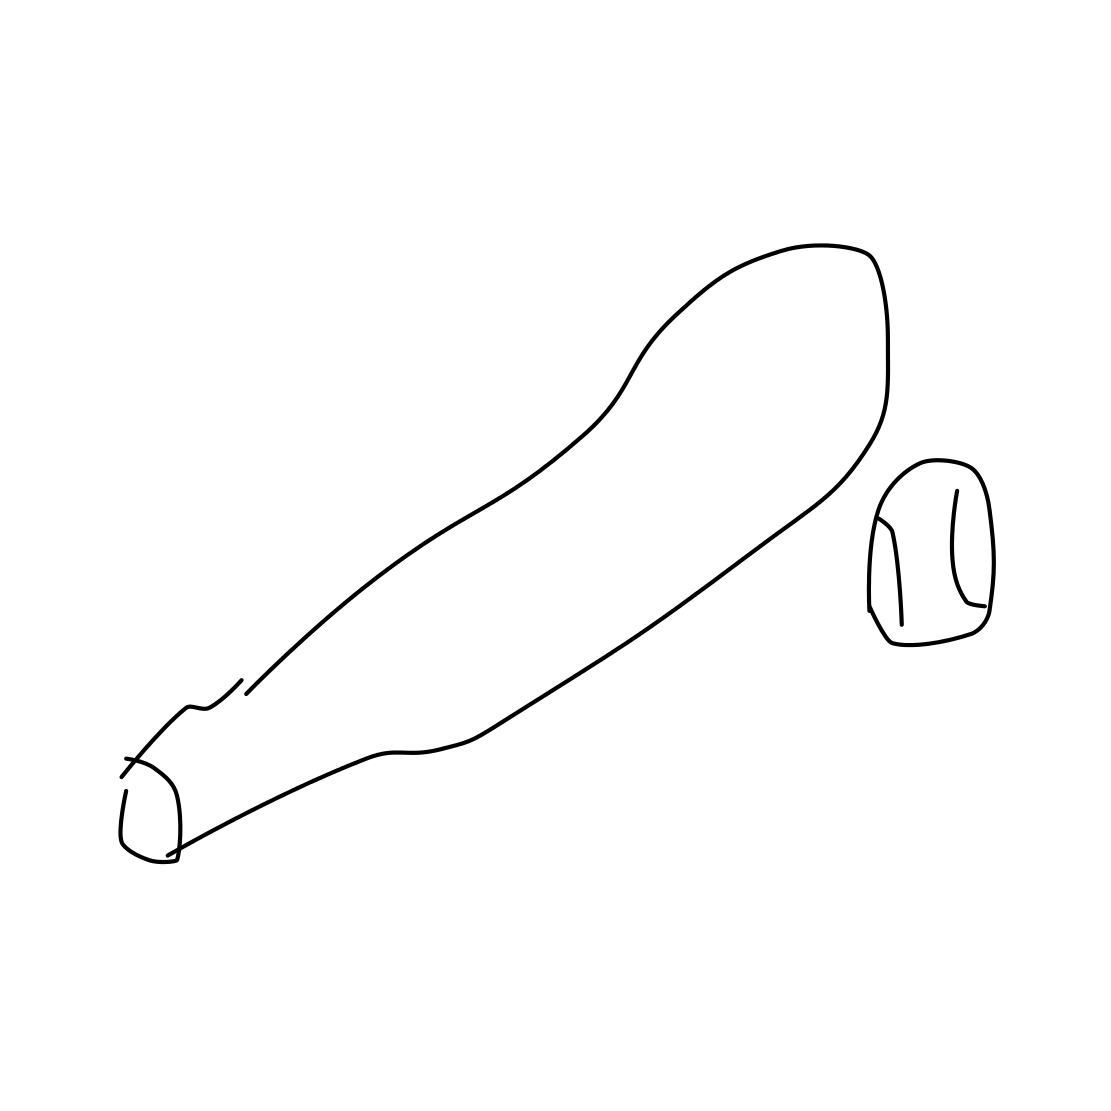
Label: baseball bat